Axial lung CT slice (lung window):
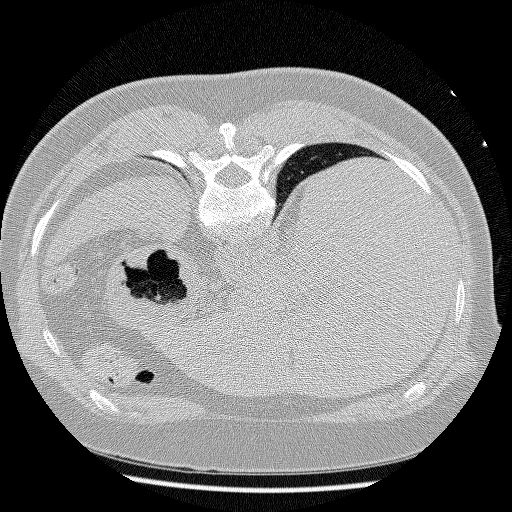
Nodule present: no